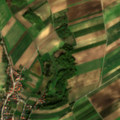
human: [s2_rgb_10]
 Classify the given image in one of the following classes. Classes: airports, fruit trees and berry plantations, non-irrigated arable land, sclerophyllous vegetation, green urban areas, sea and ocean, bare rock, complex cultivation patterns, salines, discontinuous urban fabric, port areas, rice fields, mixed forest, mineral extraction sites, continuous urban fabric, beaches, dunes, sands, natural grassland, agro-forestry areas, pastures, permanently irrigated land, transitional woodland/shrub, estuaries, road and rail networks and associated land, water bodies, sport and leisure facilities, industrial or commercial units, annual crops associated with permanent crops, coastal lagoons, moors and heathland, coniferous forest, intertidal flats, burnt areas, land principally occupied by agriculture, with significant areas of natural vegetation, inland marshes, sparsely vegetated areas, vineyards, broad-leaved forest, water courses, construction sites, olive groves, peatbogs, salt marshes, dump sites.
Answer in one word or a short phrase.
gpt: discontinuous urban fabric, non-irrigated arable land, vineyards, land principally occupied by agriculture, with significant areas of natural vegetation, broad-leaved forest